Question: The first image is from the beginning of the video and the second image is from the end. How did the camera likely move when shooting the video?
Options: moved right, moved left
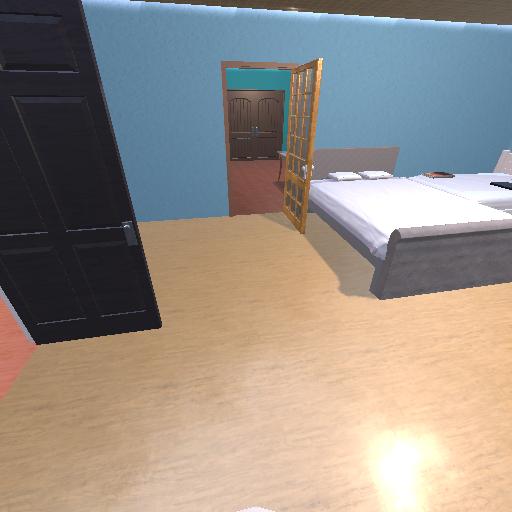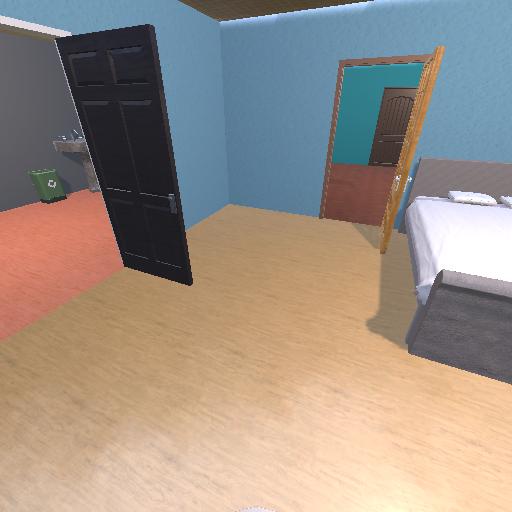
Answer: moved right